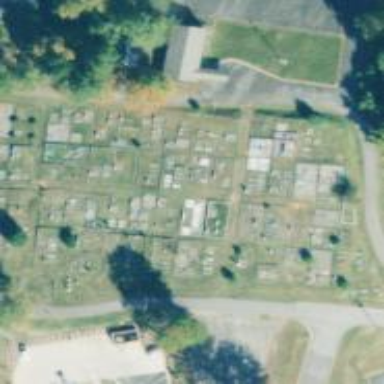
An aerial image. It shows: Cemetery.